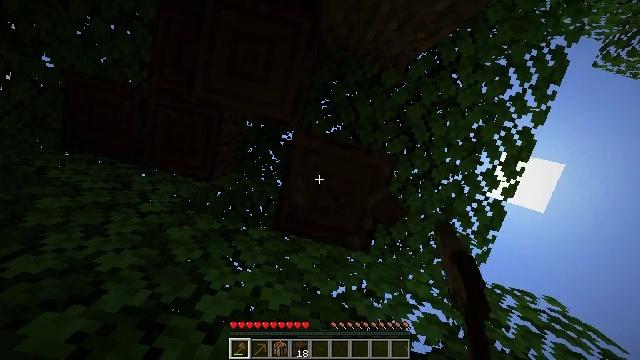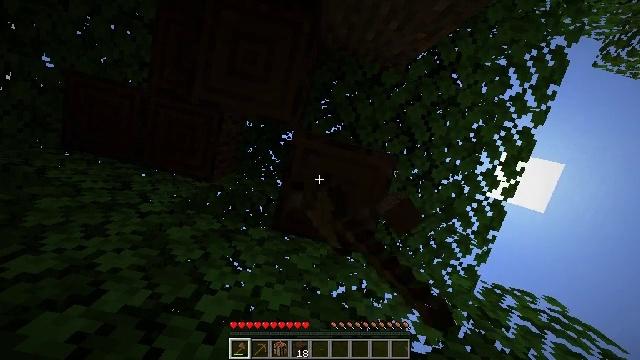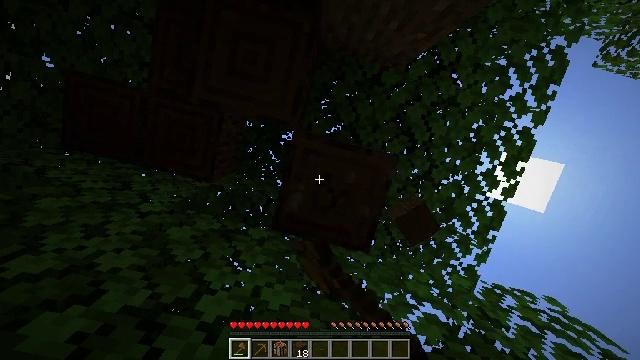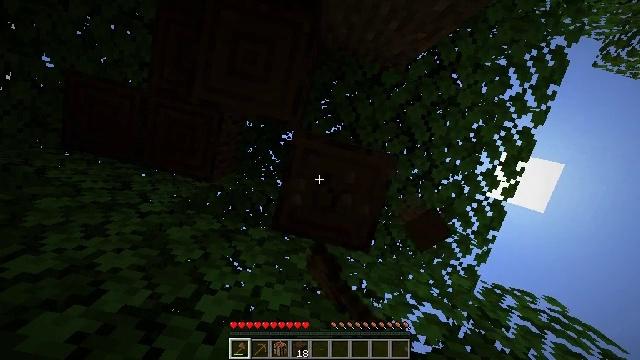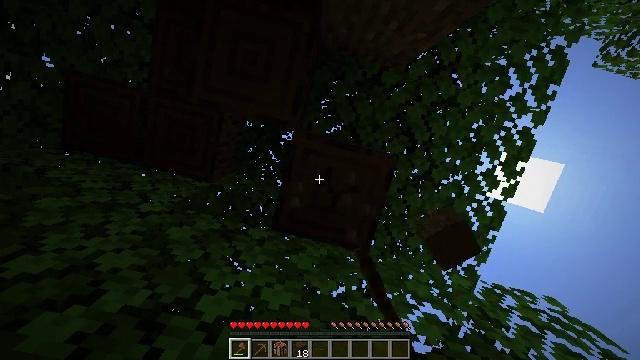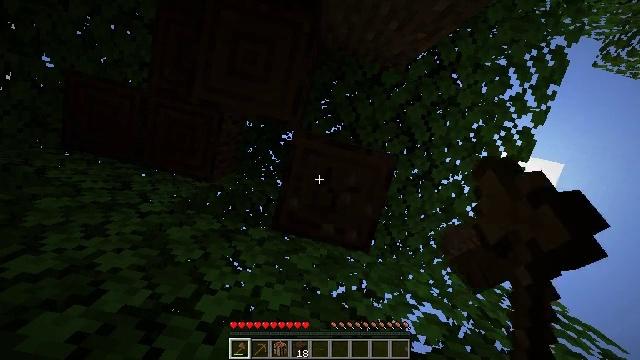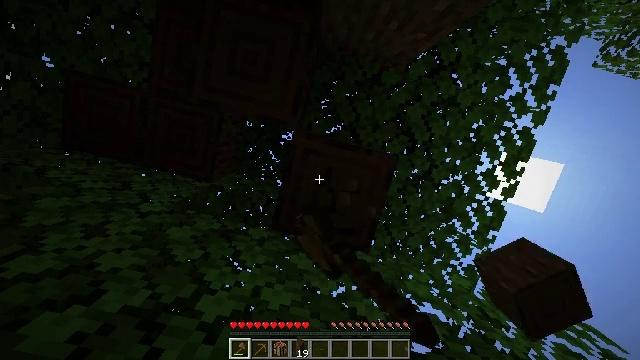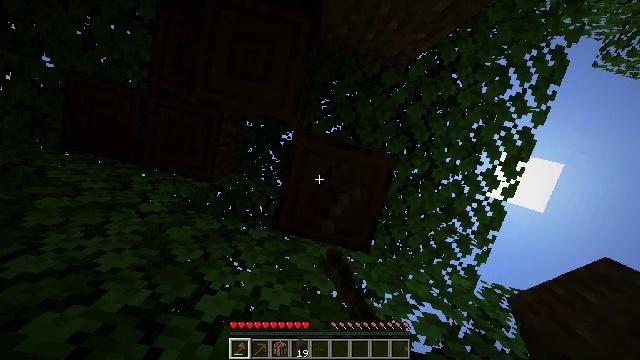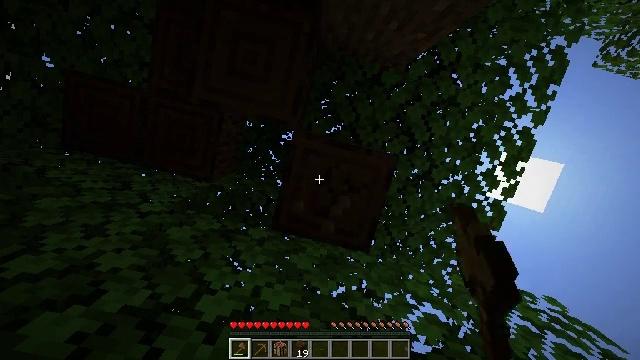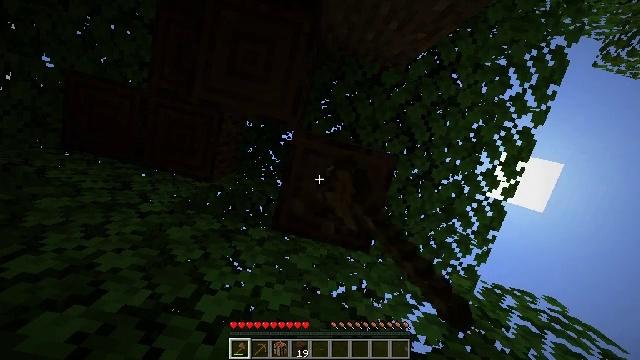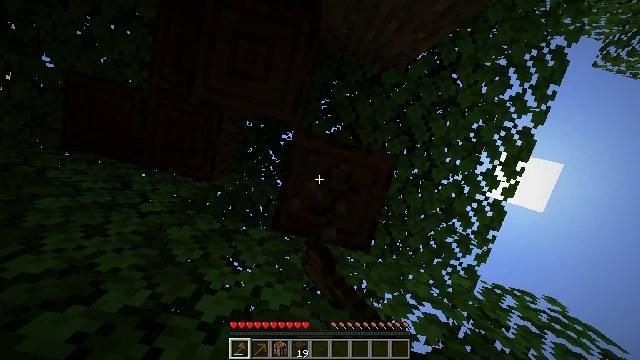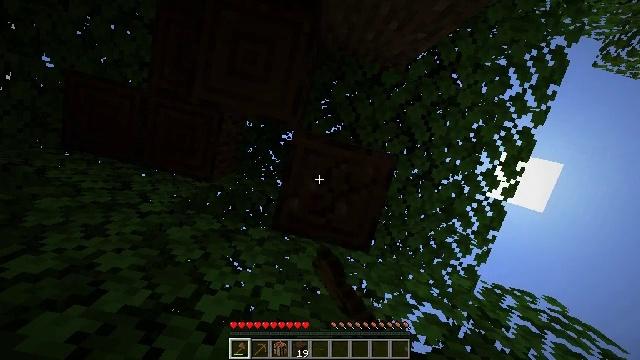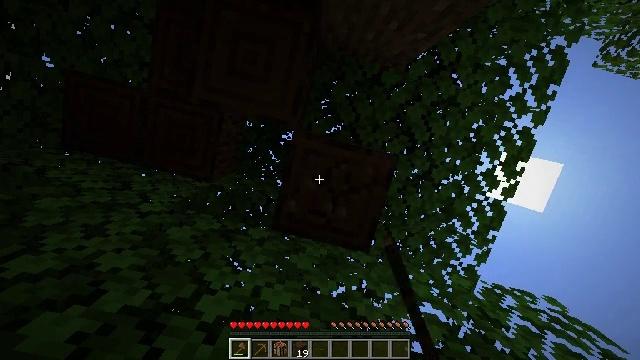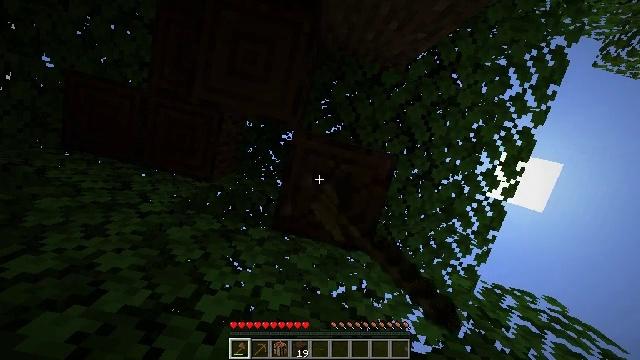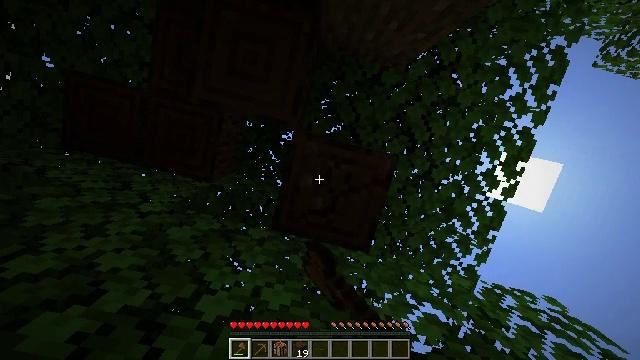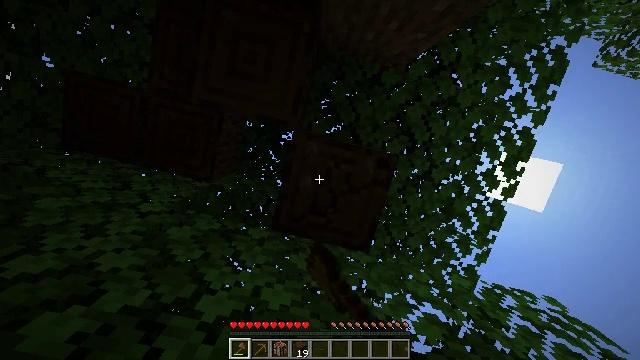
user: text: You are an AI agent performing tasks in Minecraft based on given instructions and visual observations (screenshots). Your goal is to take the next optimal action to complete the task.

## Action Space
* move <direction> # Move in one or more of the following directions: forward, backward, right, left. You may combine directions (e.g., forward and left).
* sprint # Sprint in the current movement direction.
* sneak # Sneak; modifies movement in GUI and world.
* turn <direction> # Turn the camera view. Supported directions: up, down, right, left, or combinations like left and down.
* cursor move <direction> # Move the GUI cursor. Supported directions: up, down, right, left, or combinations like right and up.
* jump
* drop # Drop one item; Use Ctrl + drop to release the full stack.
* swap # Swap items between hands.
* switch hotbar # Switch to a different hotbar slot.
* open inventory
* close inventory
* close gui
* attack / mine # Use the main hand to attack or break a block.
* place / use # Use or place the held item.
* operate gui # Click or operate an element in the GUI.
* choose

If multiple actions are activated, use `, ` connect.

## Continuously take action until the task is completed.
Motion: motion action
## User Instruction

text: Gather dark oak log for crafting.
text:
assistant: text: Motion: attack / mine
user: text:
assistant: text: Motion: attack / mine
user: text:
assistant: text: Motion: attack / mine
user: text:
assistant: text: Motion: attack / mine
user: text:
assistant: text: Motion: attack / mine
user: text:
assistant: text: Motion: attack / mine
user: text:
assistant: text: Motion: attack / mine
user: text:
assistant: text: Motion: attack / mine
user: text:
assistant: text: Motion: attack / mine
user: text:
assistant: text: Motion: attack / mine
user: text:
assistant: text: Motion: attack / mine
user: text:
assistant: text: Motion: attack / mine
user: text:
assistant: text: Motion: attack / mine
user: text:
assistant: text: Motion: attack / mine
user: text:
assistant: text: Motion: attack / mine
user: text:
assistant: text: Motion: attack / mine
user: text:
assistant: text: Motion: attack / mine
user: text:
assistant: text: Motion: attack / mine
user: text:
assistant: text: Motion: attack / mine
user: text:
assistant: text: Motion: attack / mine
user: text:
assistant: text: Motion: attack / mine
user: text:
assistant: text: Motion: attack / mine
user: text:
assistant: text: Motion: attack / mine
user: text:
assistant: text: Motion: attack / mine
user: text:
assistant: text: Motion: attack / mine
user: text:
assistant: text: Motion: turn right, attack / mine
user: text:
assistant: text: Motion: turn right, attack / mine
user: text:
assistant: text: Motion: attack / mine
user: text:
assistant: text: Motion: attack / mine
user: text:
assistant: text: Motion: attack / mine